Field crop: maize
Growth stage: 2
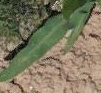
Species: maize